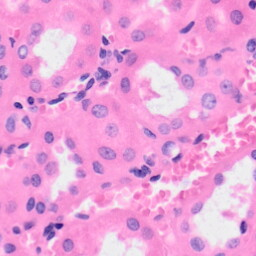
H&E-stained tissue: Kidney